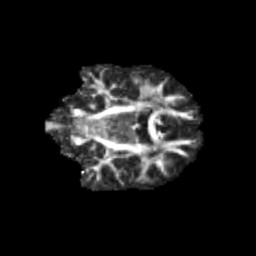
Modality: FA
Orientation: coronal
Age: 12
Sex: female
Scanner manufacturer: siemens
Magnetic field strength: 3 T
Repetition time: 3.8 s
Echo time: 0.07 s